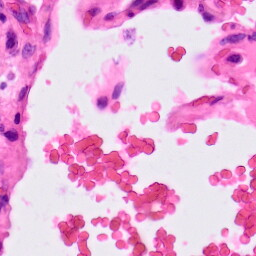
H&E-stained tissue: Lung